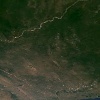
Label: land